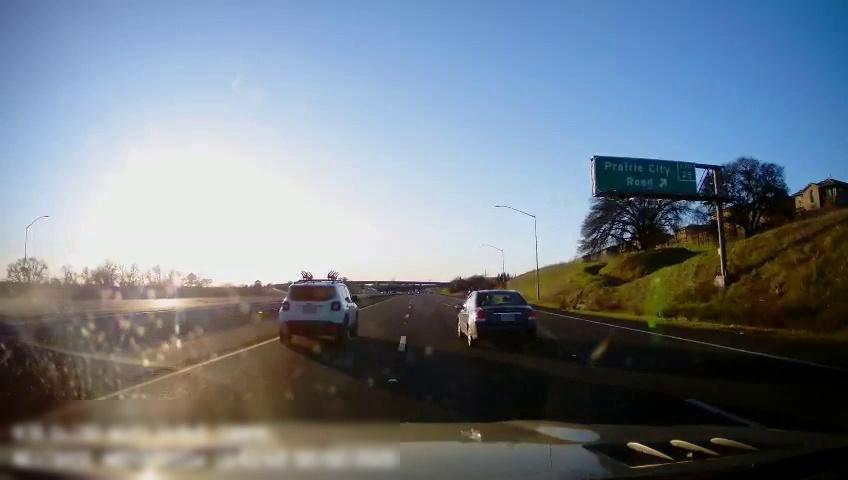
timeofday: Day
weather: Cloudy
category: Drivable Space
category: Vehicles | Car
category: Vehicles | SUV
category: Lanes | Alternate Lane
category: Lanes | Current Lane
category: Lanes | Current Lane
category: Lanes | Alternate Lane
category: Traffic | Signs